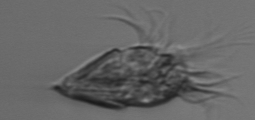
Label: Strombidium_morphotype1